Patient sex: M
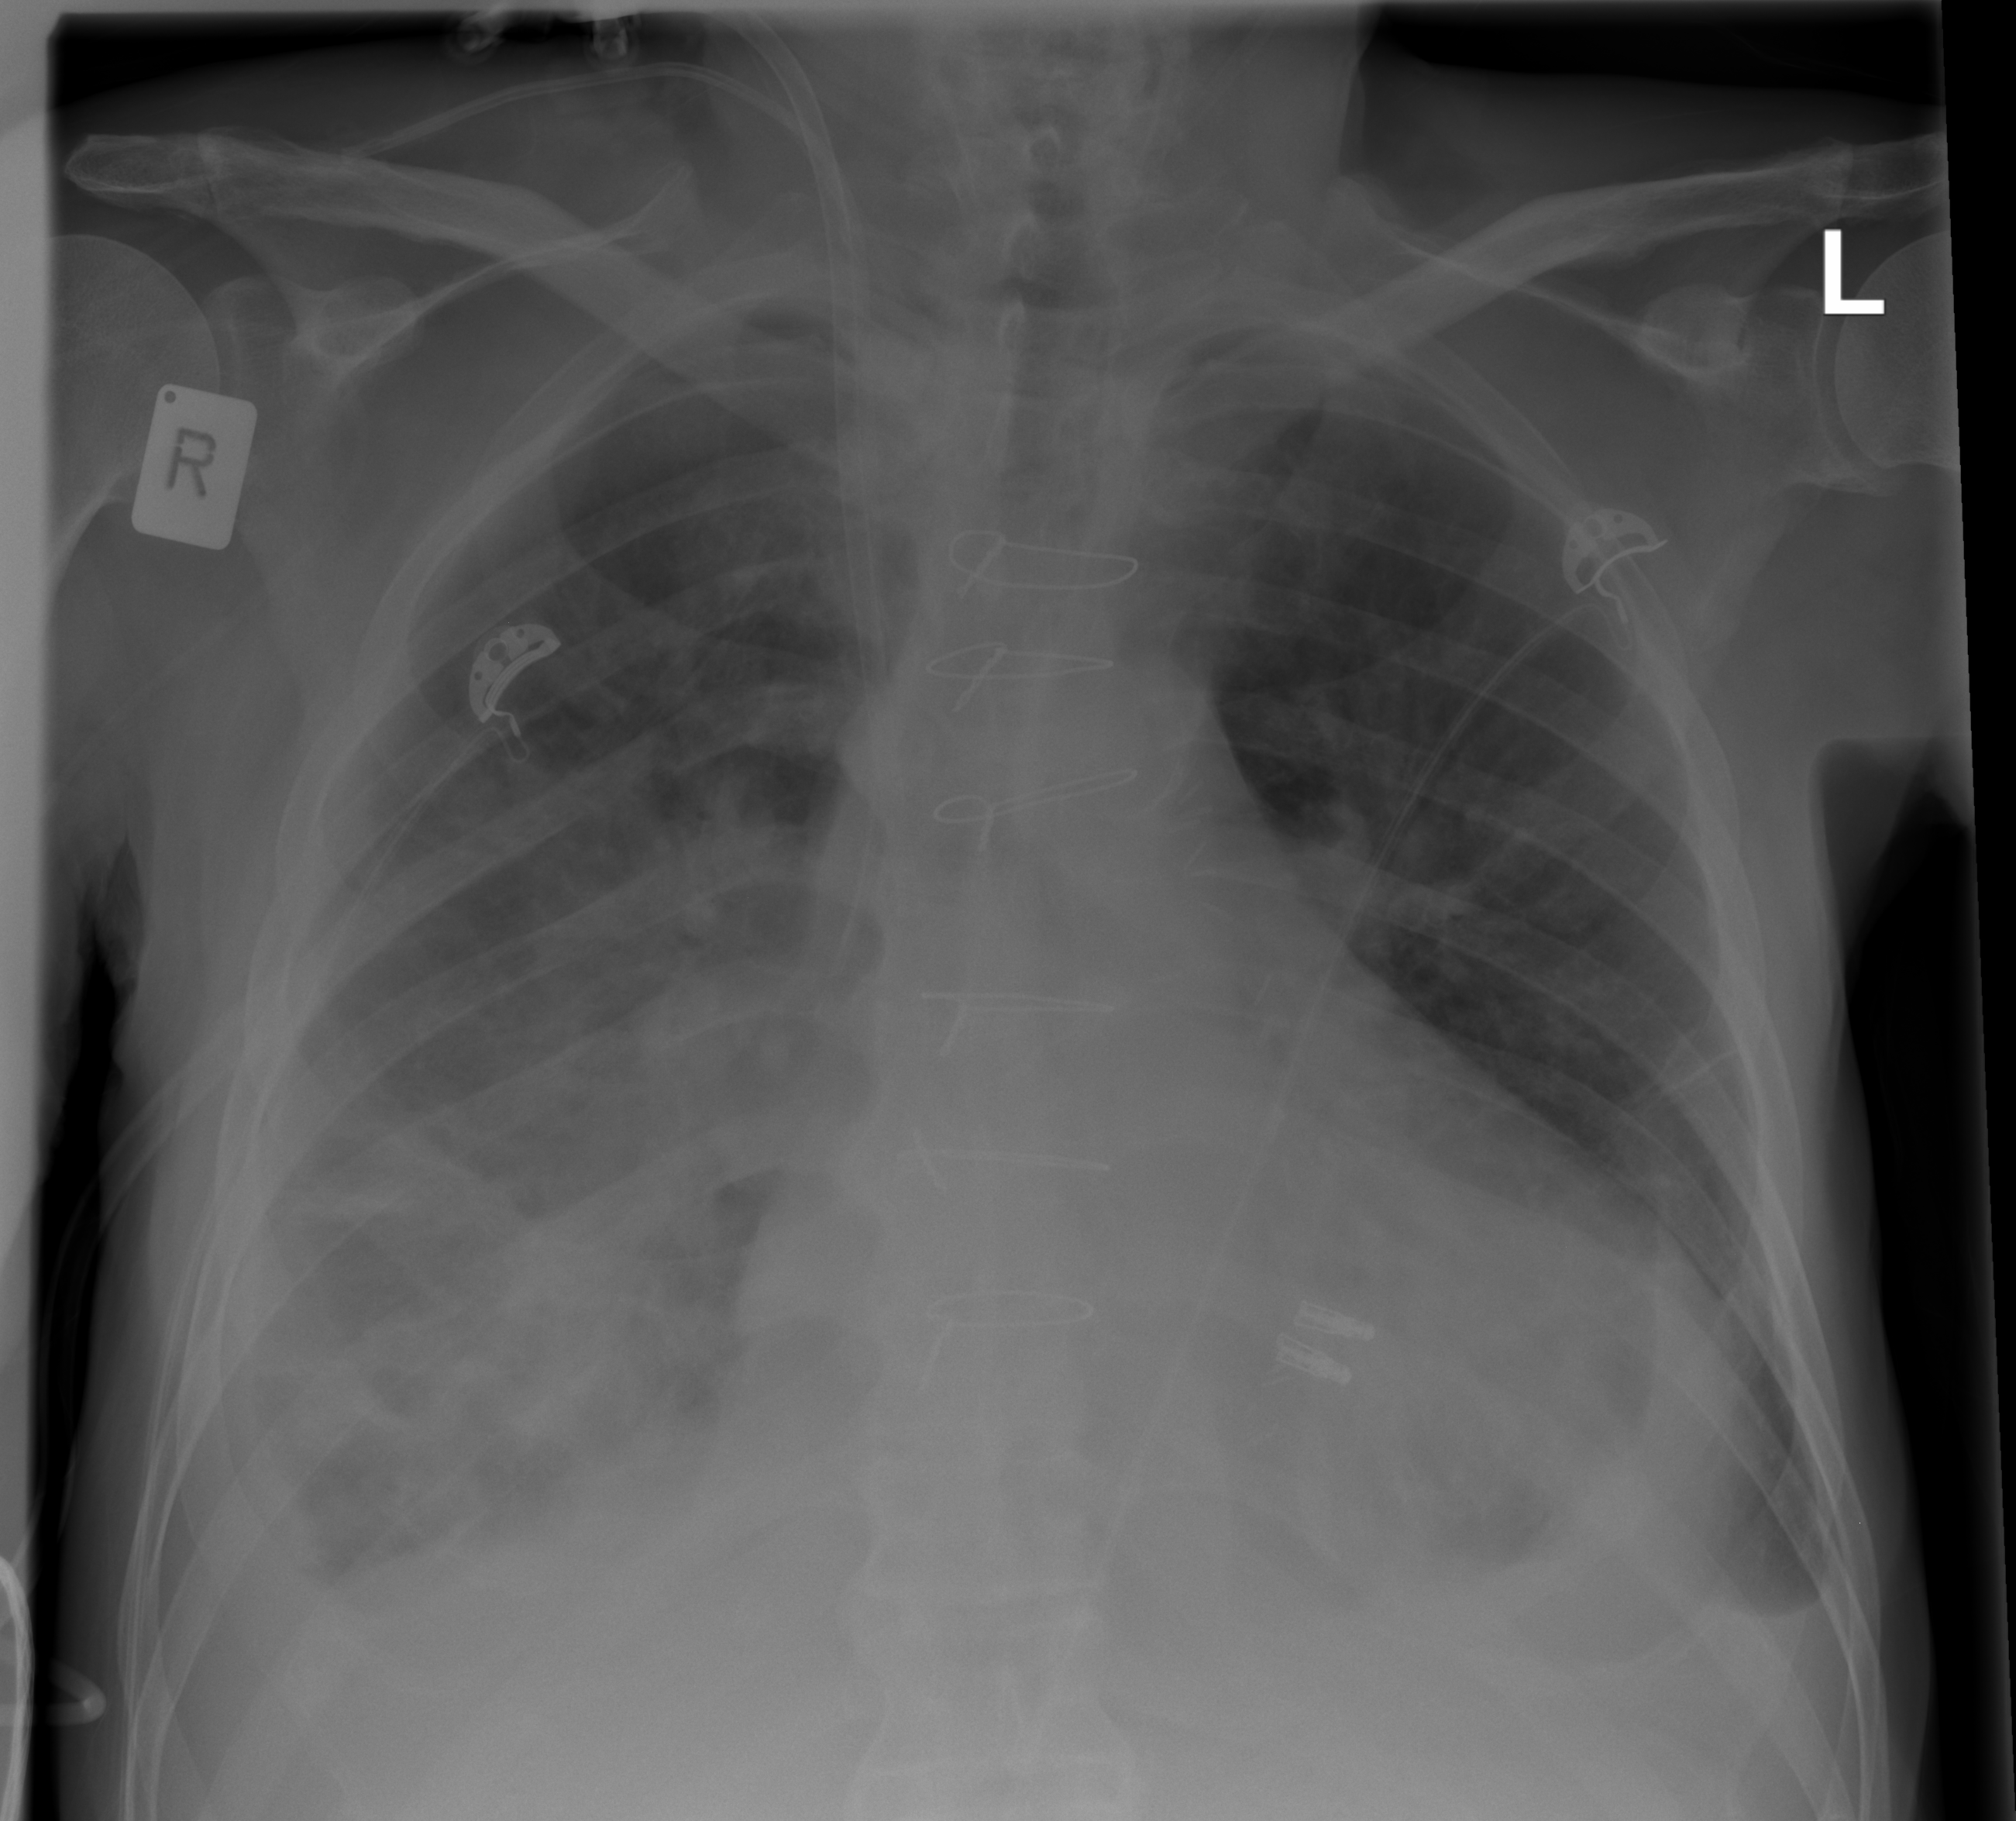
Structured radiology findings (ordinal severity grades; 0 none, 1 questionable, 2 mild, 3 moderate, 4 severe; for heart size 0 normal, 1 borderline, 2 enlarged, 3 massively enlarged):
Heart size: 2
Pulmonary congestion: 2
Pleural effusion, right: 2
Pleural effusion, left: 2
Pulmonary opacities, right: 2
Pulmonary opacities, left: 0
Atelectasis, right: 2
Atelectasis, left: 2